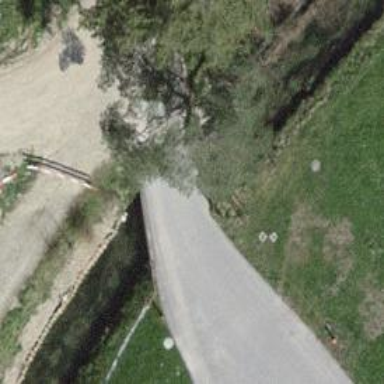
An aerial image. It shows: Residential road with bridge.